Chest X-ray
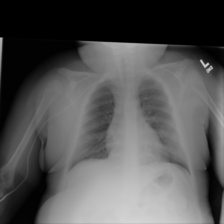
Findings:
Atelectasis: negative
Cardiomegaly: negative
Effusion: negative
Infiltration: negative
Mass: negative
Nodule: negative
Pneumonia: negative
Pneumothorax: negative
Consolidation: negative
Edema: negative
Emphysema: negative
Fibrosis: negative
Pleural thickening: negative
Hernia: negative